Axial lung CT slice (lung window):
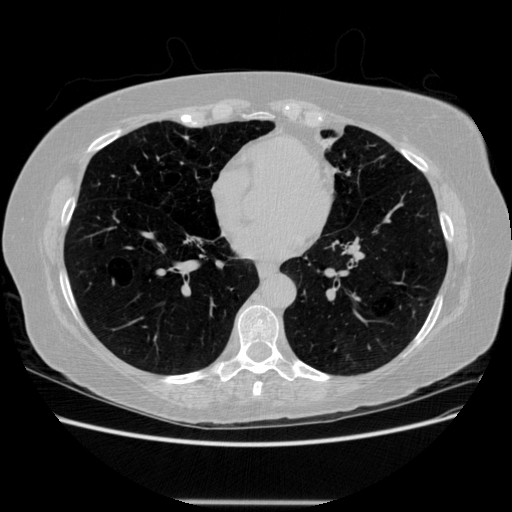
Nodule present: no